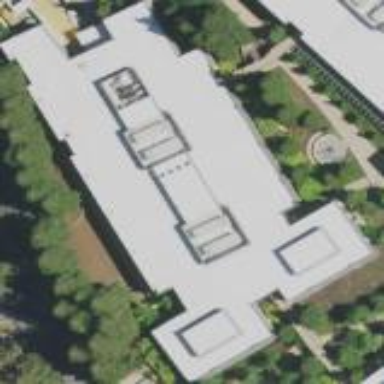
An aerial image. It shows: Office building.